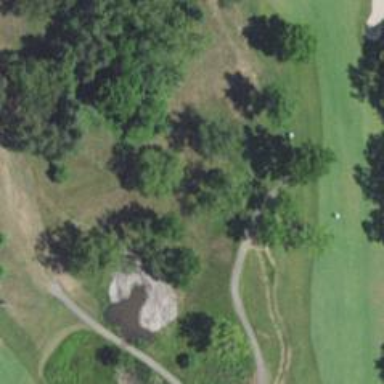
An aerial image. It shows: Path for both road and golf.